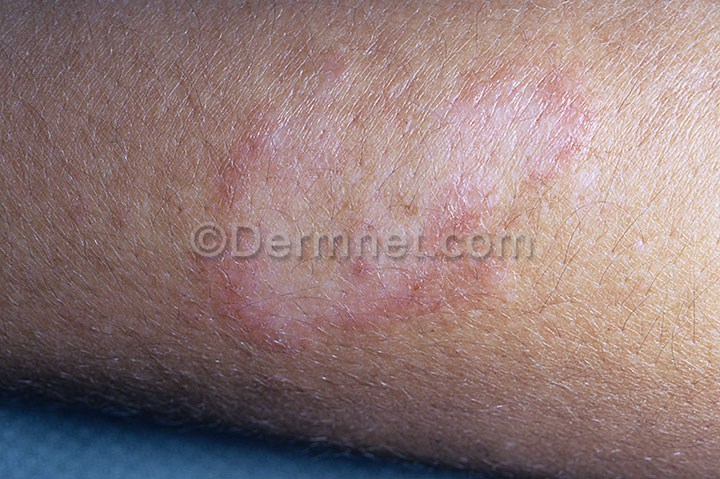
Disease: Lupus and other Connective Tissue diseases